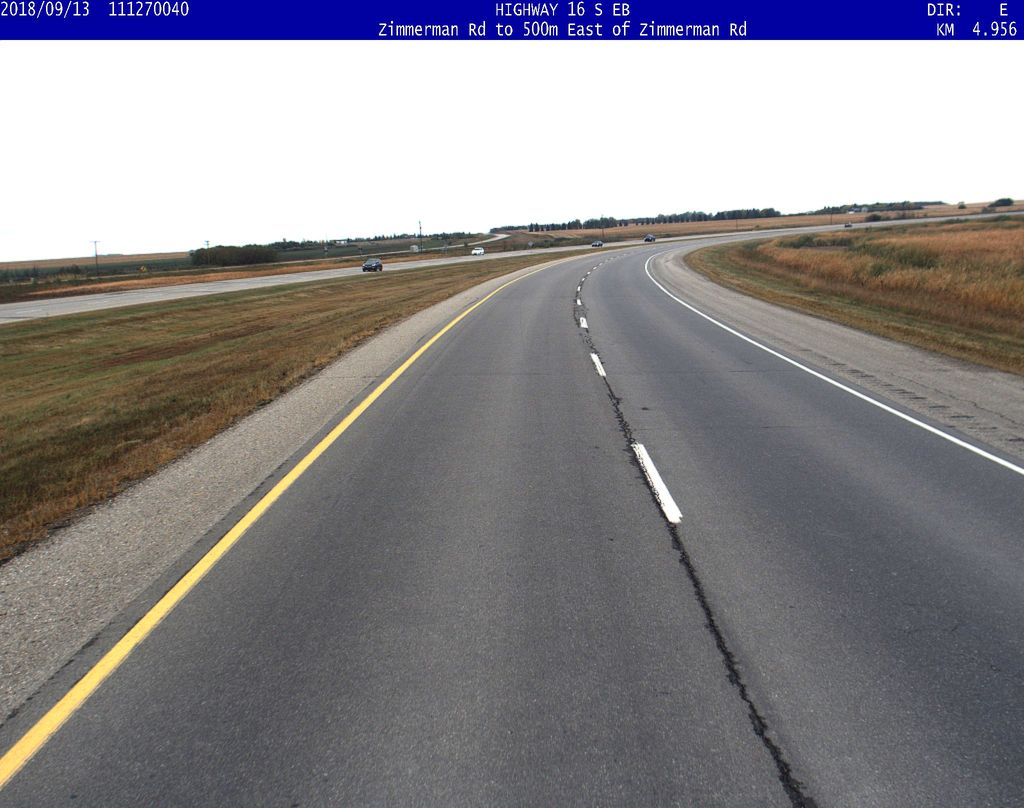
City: saskatoon